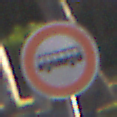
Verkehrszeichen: VerbotKraftomnibusse
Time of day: MorningAfternoon
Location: Outdoor (Suburban)
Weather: Clear
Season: NotSpecified
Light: Natural